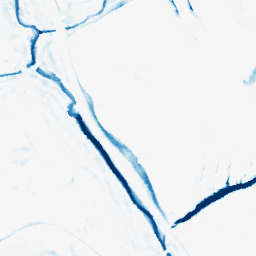
Category: morphological
Decomposition family: morphological_rect
Decomposition parameters: operation: closing
width: 10
height: 10
Upsampling method: regularized
Upsampling parameters: scale: 4
lambda_reg: 0.001
Upsampling scale: 4